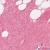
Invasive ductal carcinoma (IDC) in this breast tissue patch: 0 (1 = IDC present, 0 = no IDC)